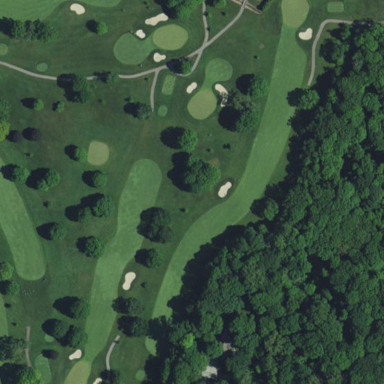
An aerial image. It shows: Golf fairway surrounded by grass.